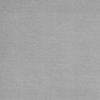
Label: dusty